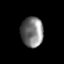
Tissue: lung
Cell type: Epithelial cells
Senescence score: 0.2423
Nuclear area (px): 656
Mean DAPI intensity: 122.087